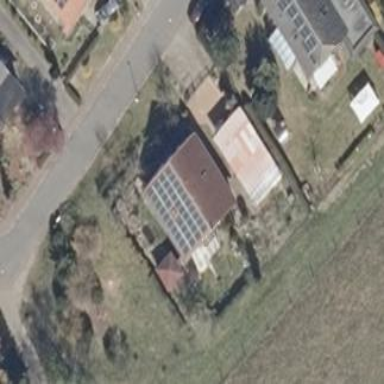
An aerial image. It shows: Simple house.